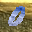
Label: 0